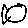
Label: fish